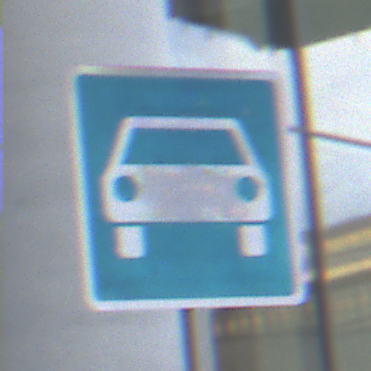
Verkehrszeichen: Kraftfahrstrasse
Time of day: SunriseSunset
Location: Outdoor (Urban)
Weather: PartlyCloudy
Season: NotSpecified
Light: Natural